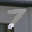
Label: 7